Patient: sex M, age 57
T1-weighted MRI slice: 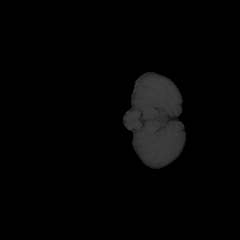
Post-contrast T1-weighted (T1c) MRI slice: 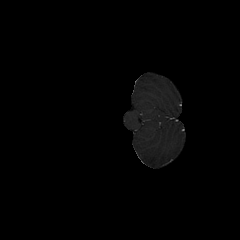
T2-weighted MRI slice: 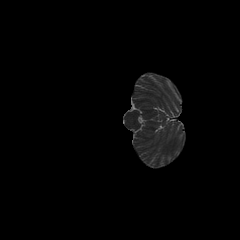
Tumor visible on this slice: no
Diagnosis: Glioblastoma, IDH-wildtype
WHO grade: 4